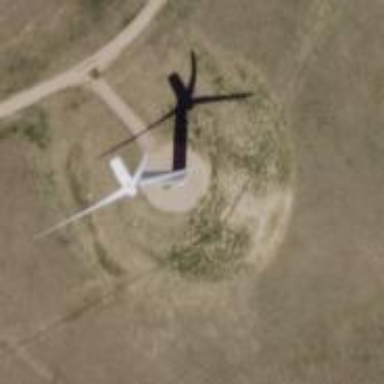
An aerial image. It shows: Wind turbine power generator.